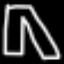
Label: pants